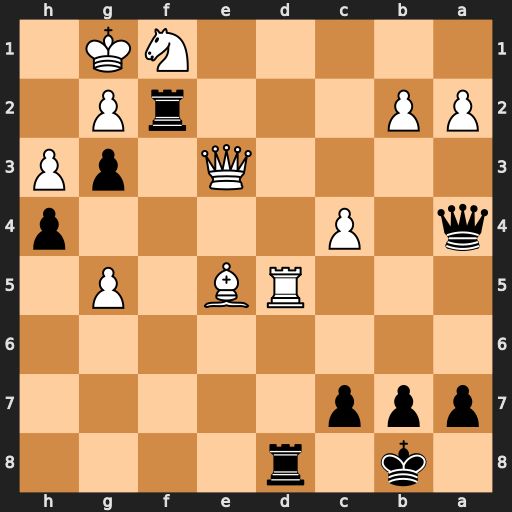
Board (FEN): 1k1r4/ppp5/8/3RB1P1/q1P4p/4Q1pP/PP3rP1/5NK1
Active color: b
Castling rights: -
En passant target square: -
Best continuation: Rxf1+ Kxf1 Qxc4+